Aerial crown-view tile of a tropical tree (Barro Colorado Island, Panama), acquired 20250217:
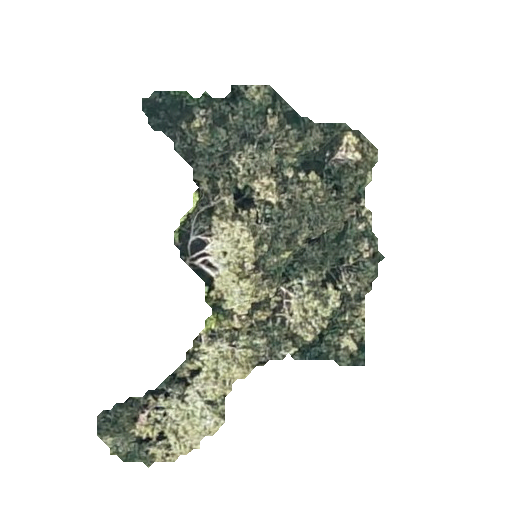
Species: Luehea seemannii
GBIF accepted scientific name: Luehea seemannii
Crown area: 82.929 m²